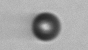
Label: bead